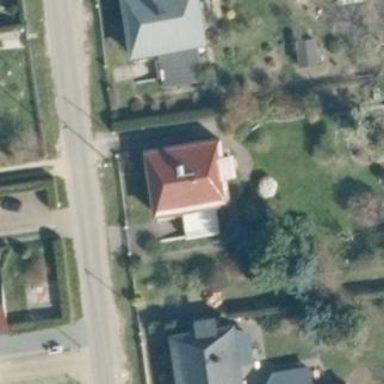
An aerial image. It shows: Residential building.